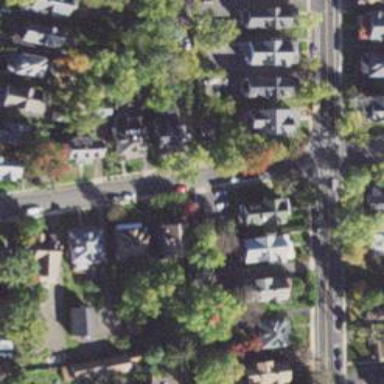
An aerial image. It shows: Neighbourhood with historic district.